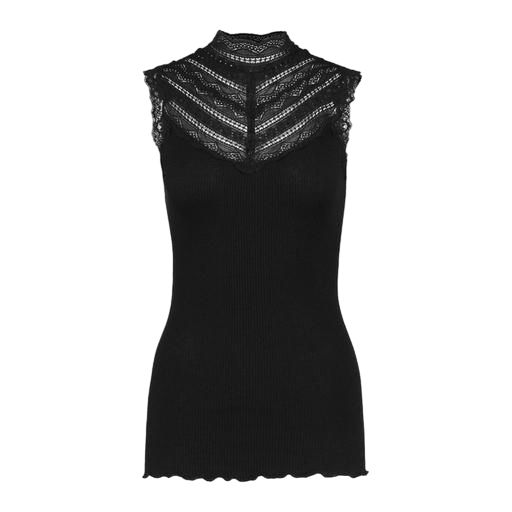
black curve cami rib lace, black lace-accented top, black lace-trim tank top, white background